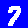
Digit: 7